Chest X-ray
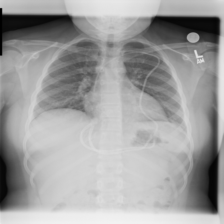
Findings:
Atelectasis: negative
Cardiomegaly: negative
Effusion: negative
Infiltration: negative
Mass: negative
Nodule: negative
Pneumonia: negative
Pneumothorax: negative
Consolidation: negative
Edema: negative
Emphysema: negative
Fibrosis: negative
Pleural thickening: negative
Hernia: negative